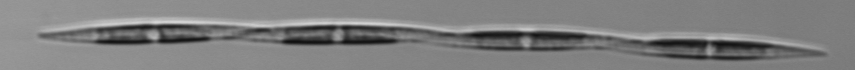
Label: Pseudo-nitzschia